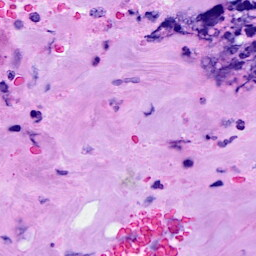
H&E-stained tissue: Breast